Field crop: tomato
Growth stage: 1
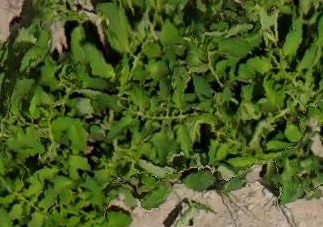
Species: tomato